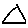
Label: triangle